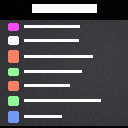
Screen state: on